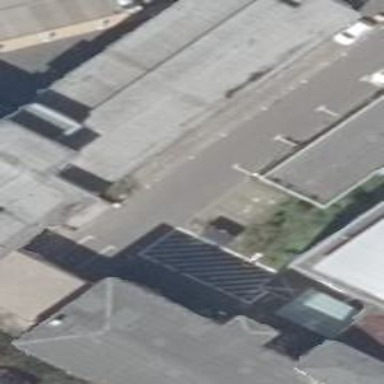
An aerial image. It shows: Part of building.